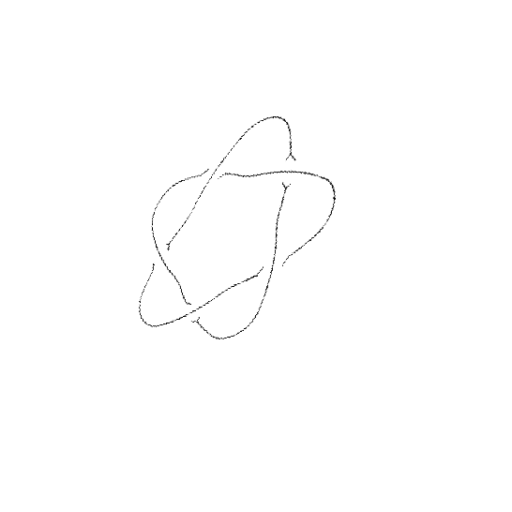
Crossing number: 5